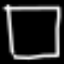
Label: square